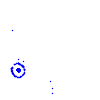
Particle: pion